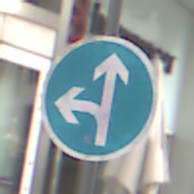
Verkehrszeichen: VorgeschriebeneFahrtrichtungGeradeausOderLinks
Umgebung: Outdoor, Urban
Tageszeit: Midday
Wetter: Overcast
Licht: Natural
Jahreszeit: NotSpecified
Kontrast: LowContrast